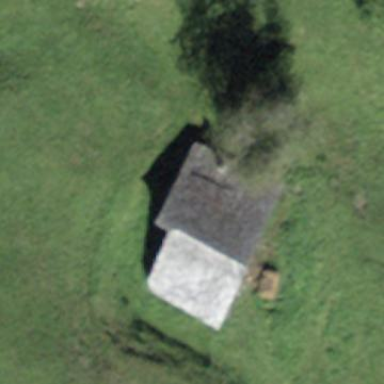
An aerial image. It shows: Farm building.